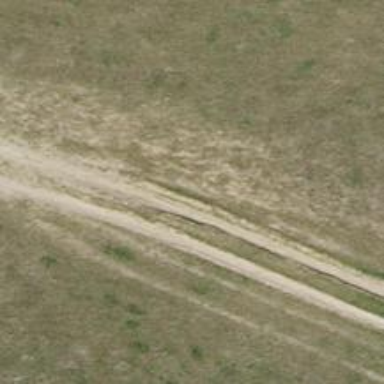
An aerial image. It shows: Track road with grade4 tracktype.